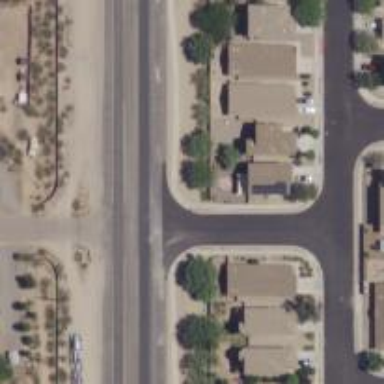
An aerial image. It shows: Residential road.